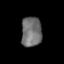
Tissue: prostate
Cell type: T cells
Senescence score: 0.3555
Nuclear area (px): 597
Mean DAPI intensity: 112.777